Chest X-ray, PA view. Patient: 43 years old, sex F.
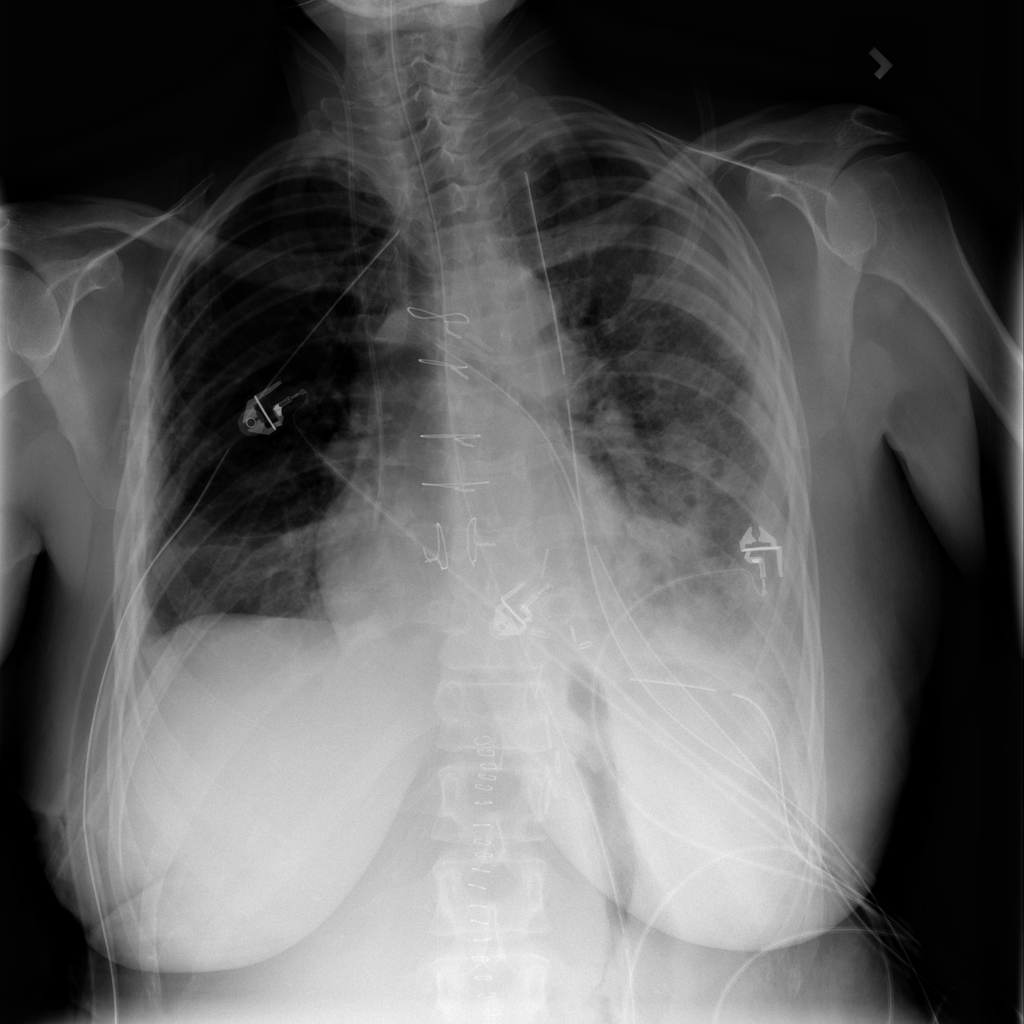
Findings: Atelectasis, Effusion